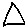
Label: triangle